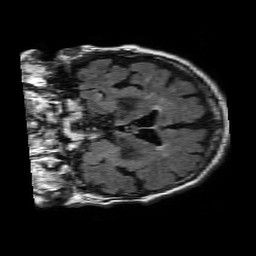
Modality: FLAIR
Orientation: coronal
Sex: male
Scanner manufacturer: philips
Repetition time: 11 s
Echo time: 0.125 s